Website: apple
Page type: payment
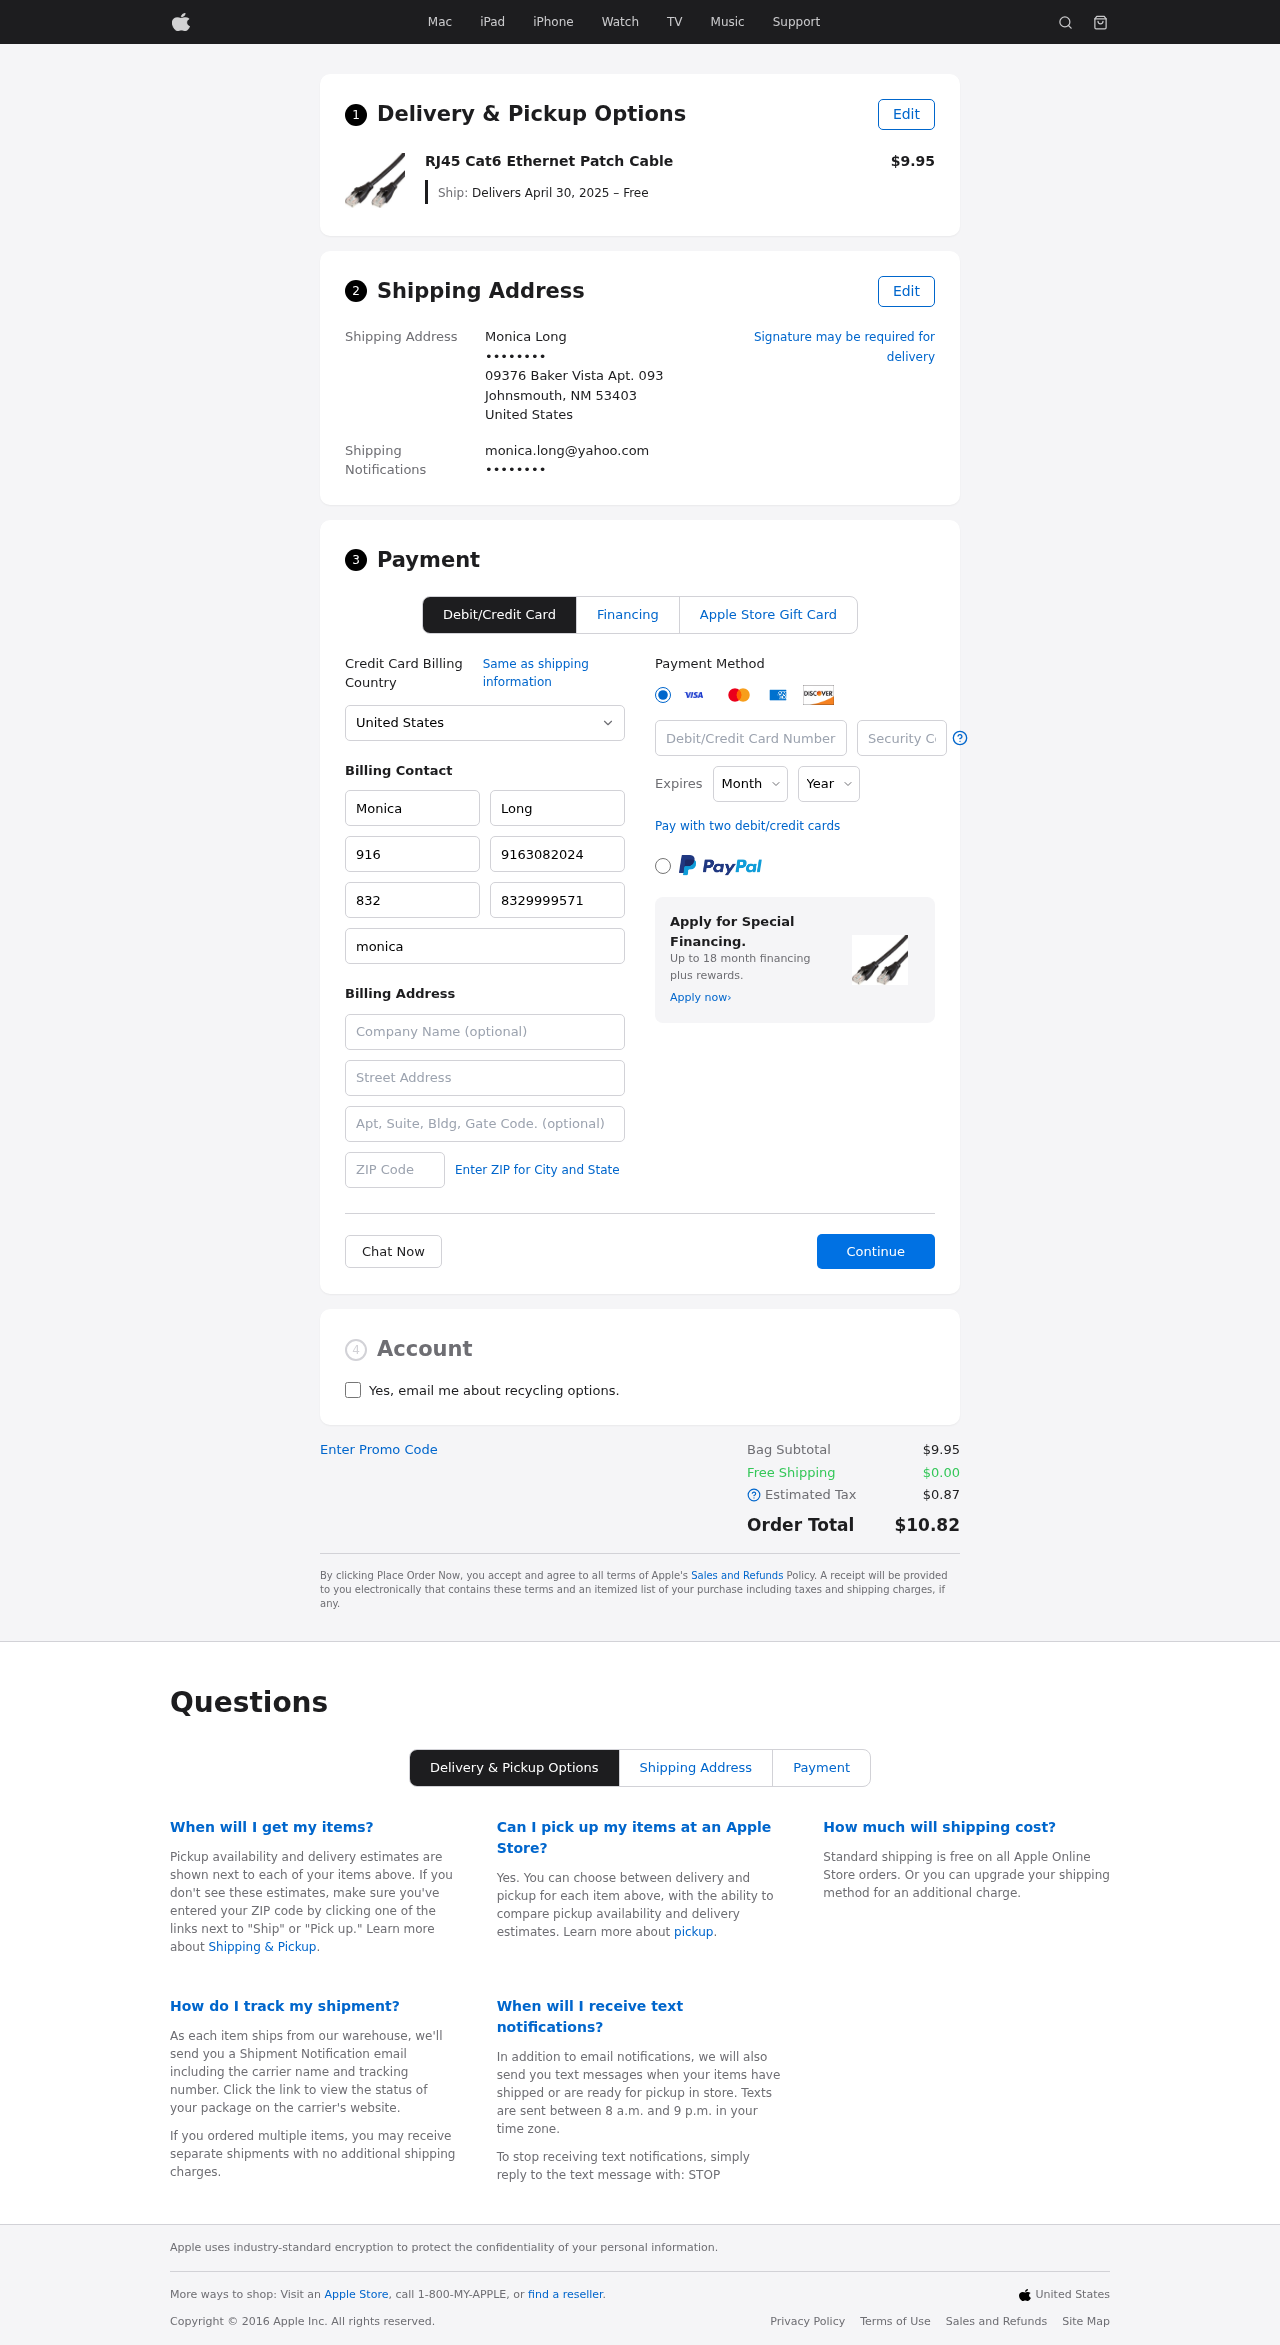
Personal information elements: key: PII_CARD_CVV
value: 411
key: PII_CARD_EXPIRY_MONTH
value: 03
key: PII_CARD_EXPIRY_YEAR
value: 29
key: PII_CARD_NUMBER
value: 6501 1332 4066 8483
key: PII_CITY_STATE_ZIP
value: Johnsmouth, NM 53403
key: PII_COMPANY
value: Hunter Group
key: PII_COUNTRY
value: United States
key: PII_EMAIL
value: monica.long@yahoo.com
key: PII_EMAIL2
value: monica.long@yahoo.com
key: PII_FIRSTNAME
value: Monica
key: PII_FULLNAME
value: Monica Long
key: PII_LASTNAME
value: Long
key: PII_PHONE3
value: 9163082024
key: PII_PHONE_ALT
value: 8329999571
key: PII_PHONE_ALT_AREA
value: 832
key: PII_PHONE_AREA
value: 916
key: PII_SECURITY_CODE
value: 363
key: PII_STREET
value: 09376 Baker Vista Apt. 093
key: PII_PHONE
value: ••••••••
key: PII_PHONE2
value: ••••••••
Product elements: key: PRODUCT1_NAME
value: RJ45 Cat6 Ethernet Patch Cable
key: PRODUCT1_PRICE
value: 9.95
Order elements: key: ORDER_DELIVERY_DATE
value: Delivers April 30, 2025 – Free
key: ORDER_SUBTOTAL
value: $9.95
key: ORDER_SHIPPING_COST
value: $0.00
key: ORDER_TAX
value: $0.87
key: ORDER_TOTAL
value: $10.82